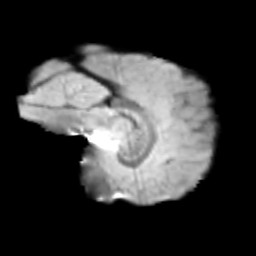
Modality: T2w
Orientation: sagittal
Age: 11
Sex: female
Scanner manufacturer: siemens
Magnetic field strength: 3 T
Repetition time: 3.8 s
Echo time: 0.07 s